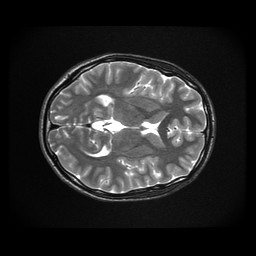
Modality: T2w
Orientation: axial
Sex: male
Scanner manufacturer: ge
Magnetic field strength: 3 T
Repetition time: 5 s
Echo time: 0.1017 s